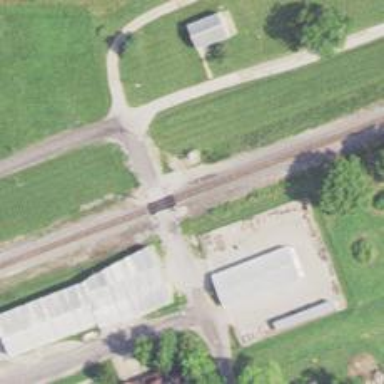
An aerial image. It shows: Railway service station.